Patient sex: F
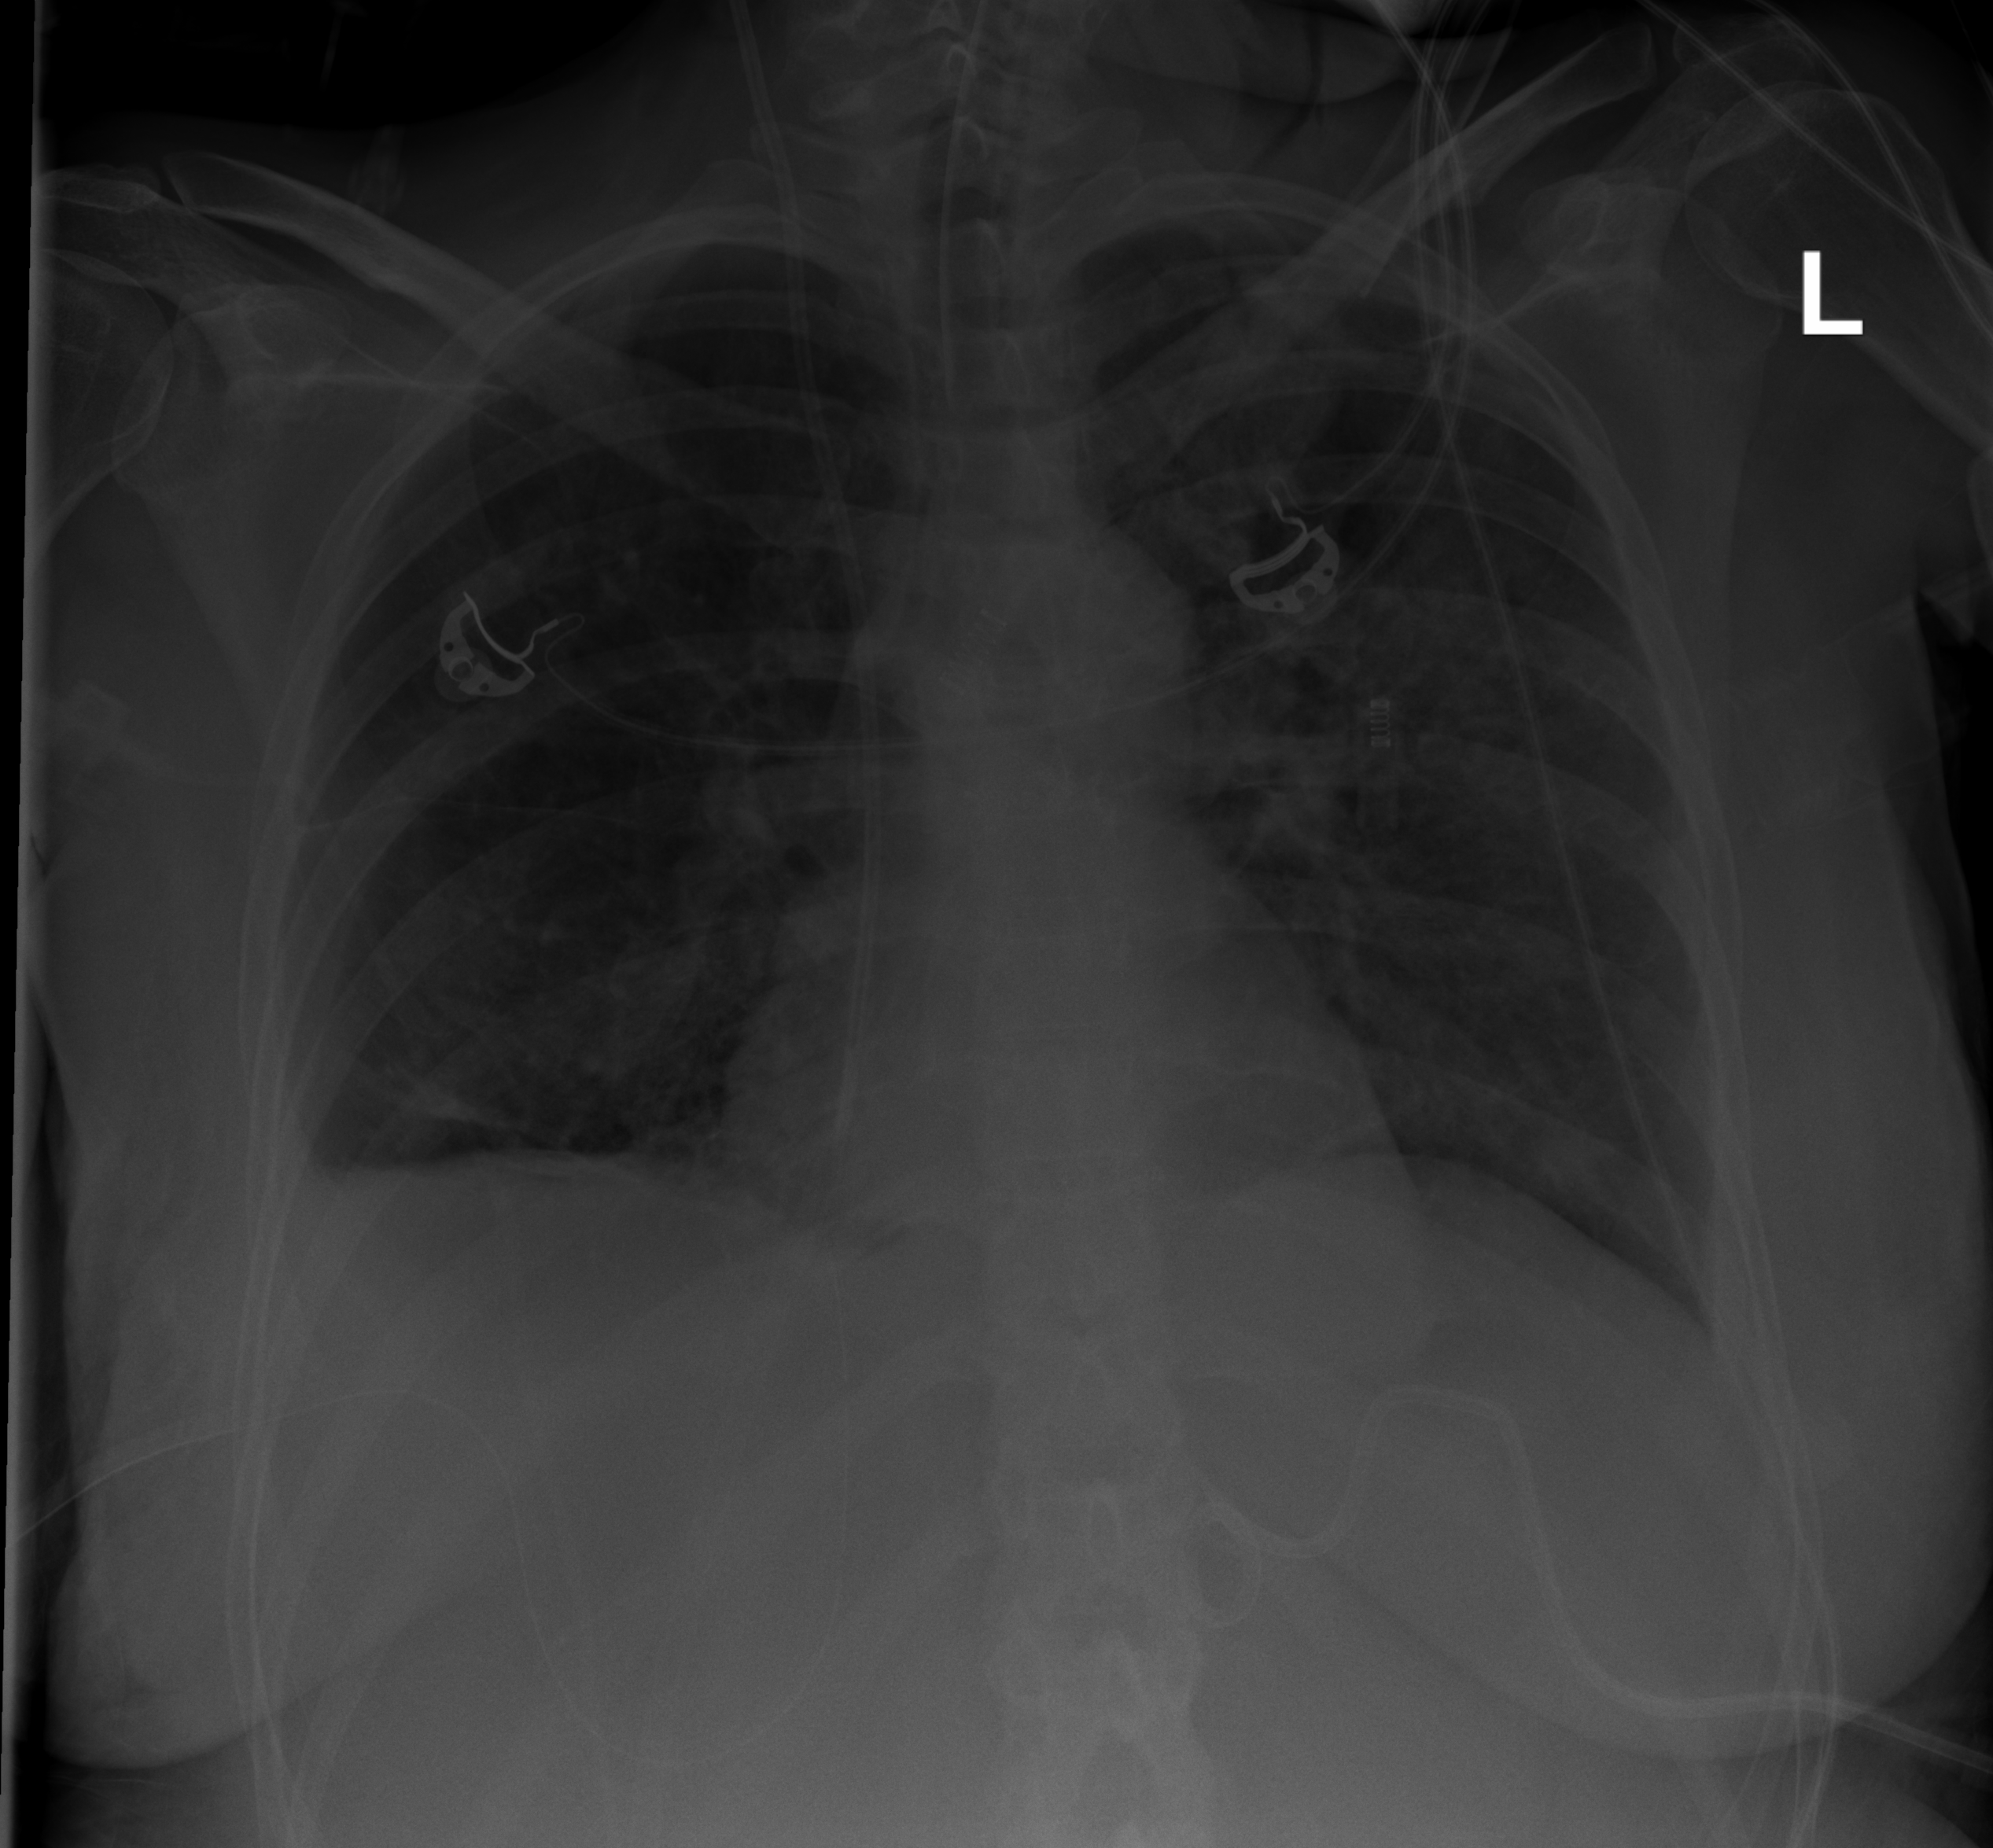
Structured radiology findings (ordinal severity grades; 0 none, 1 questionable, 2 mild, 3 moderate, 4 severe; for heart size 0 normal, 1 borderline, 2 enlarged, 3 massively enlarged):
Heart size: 0
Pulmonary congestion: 0
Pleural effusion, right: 2
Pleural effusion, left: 1
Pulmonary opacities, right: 2
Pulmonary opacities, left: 3
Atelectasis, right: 2
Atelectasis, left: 2